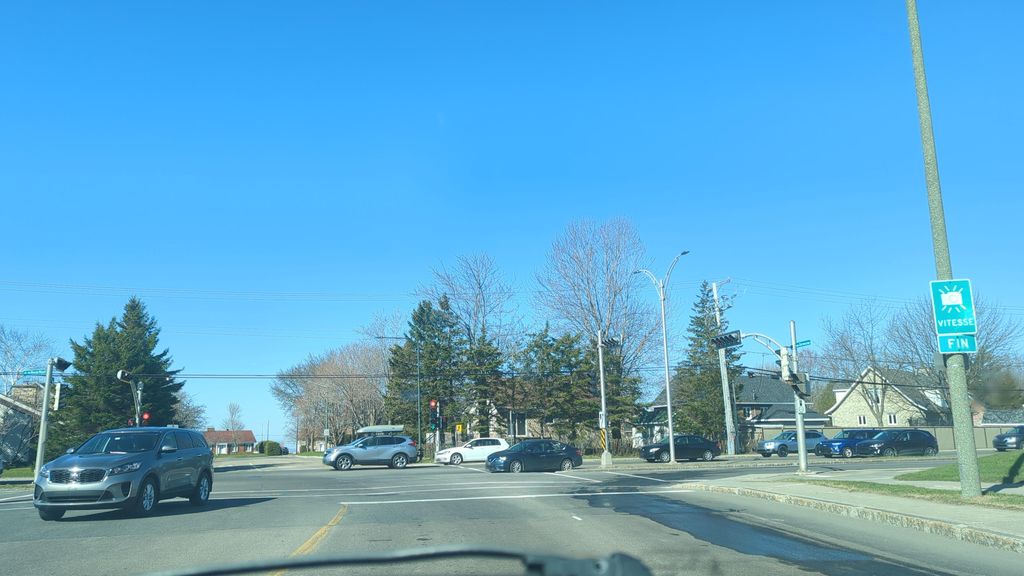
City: quebec_city